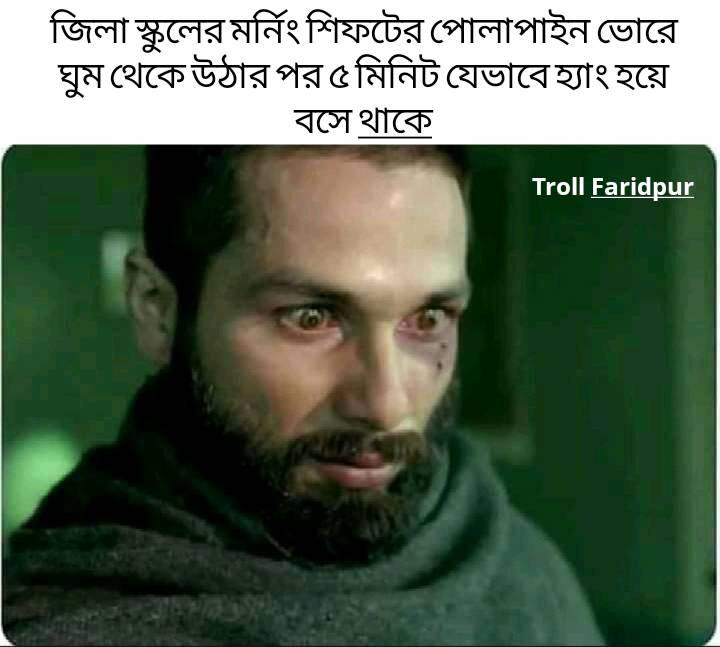
Caption: জিলা স্কুলের মর্নিং শিফটের পোলাপাইন ভোরে ঘুম থেকে উঠার পর ৫ মিনিট যেভাবে হ্যাং হয়ে বসে থাকে
Label: non-hate